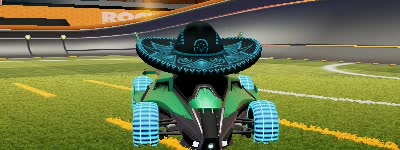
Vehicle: aftershock